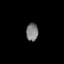
Tissue: lung
Cell type: Epithelial cells
Senescence score: 0.2241
Nuclear area (px): 210
Mean DAPI intensity: 124.41